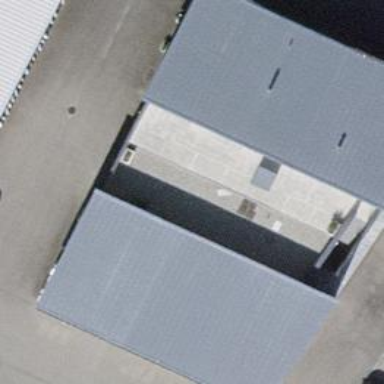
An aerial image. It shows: Commercial building.